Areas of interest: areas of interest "Transportation stations"
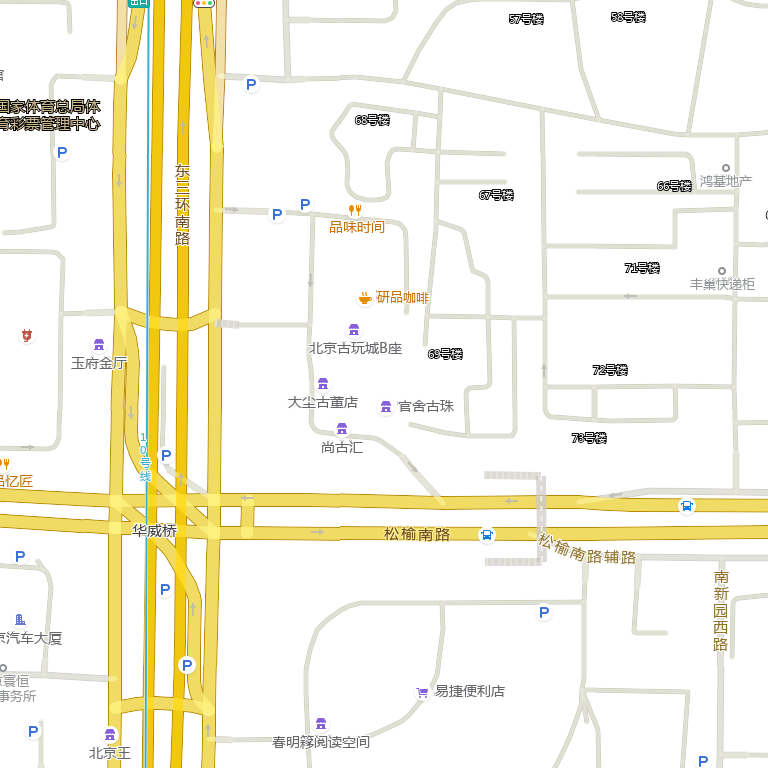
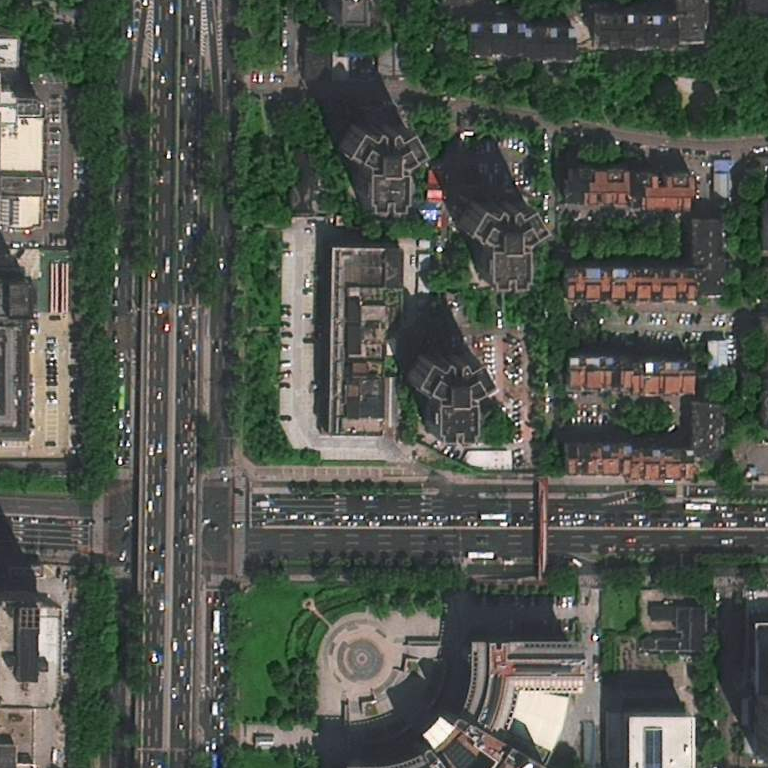